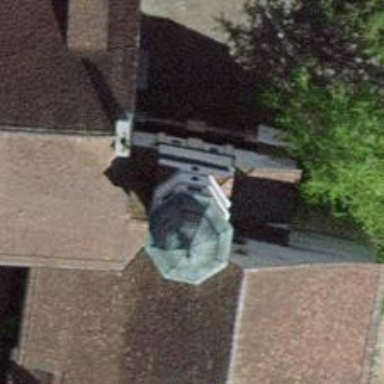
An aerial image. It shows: Bell tower that is man-made.